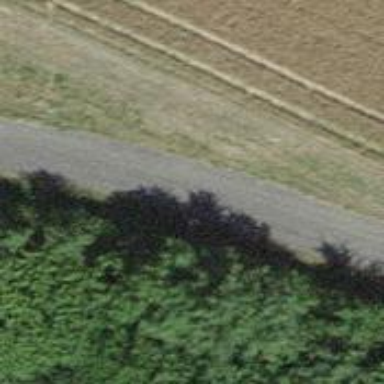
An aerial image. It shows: Well-maintained track road with grade 1 tracktype.